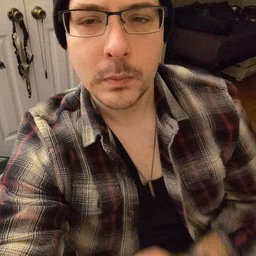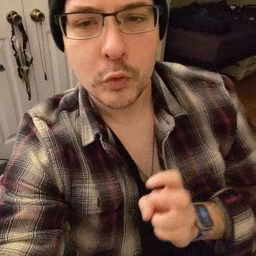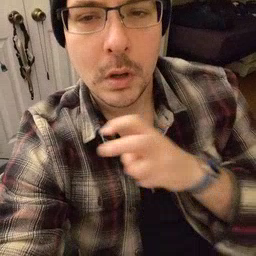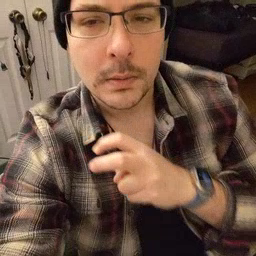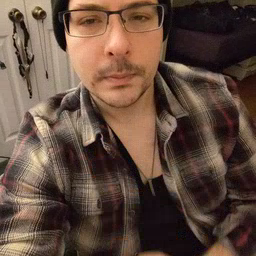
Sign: ride